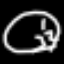
Label: clock